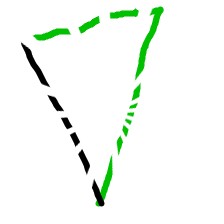
Shape: triangle